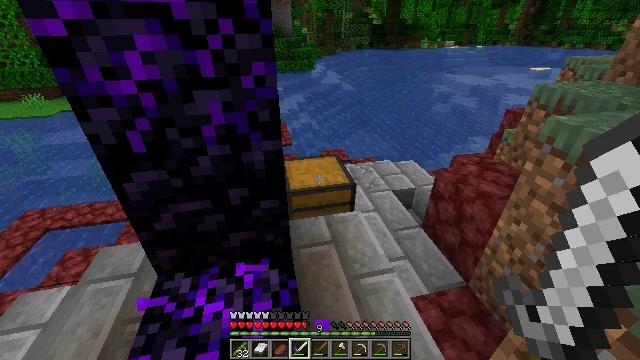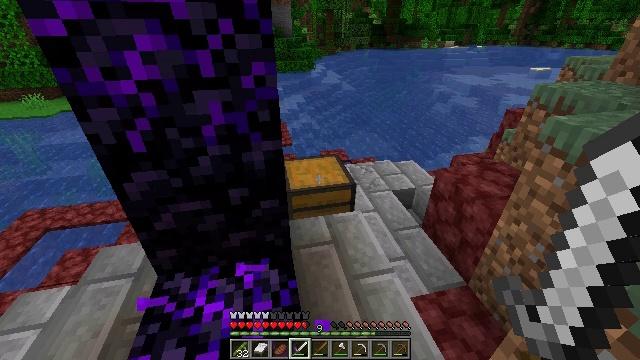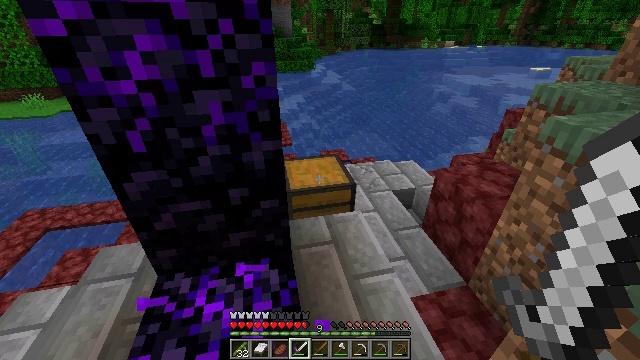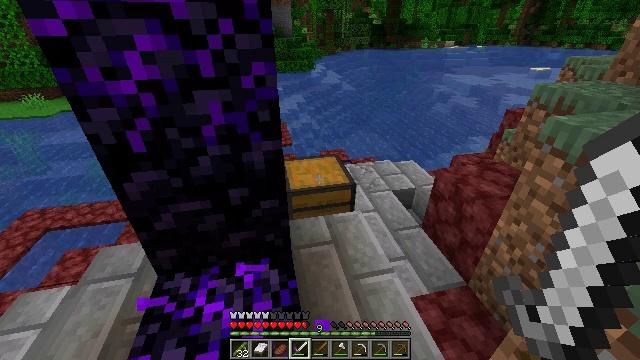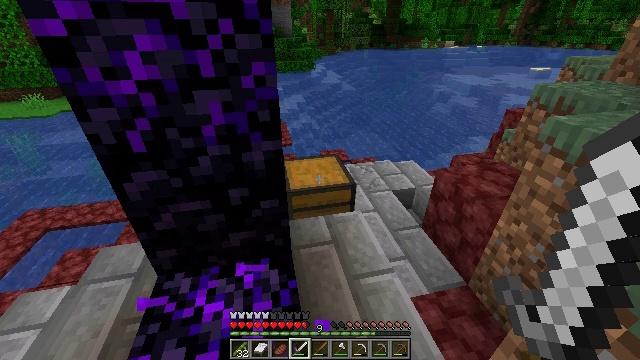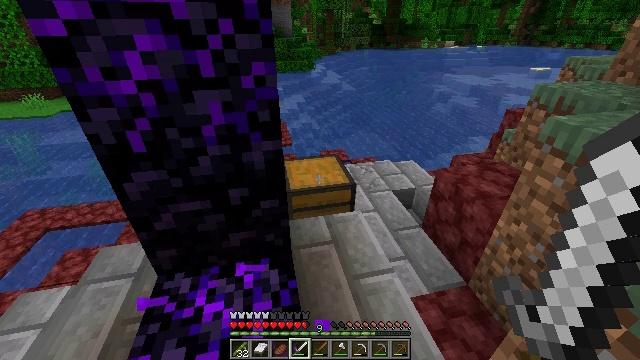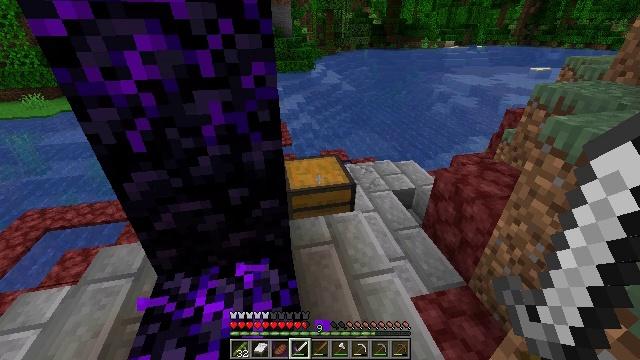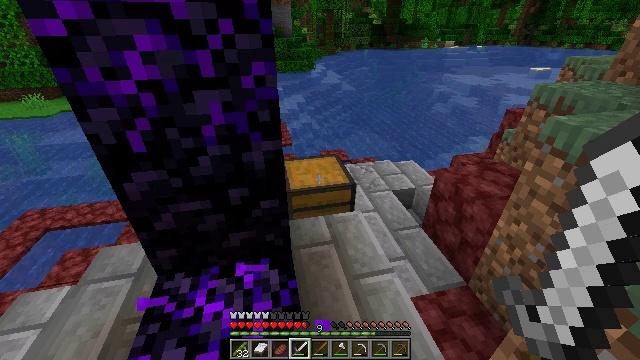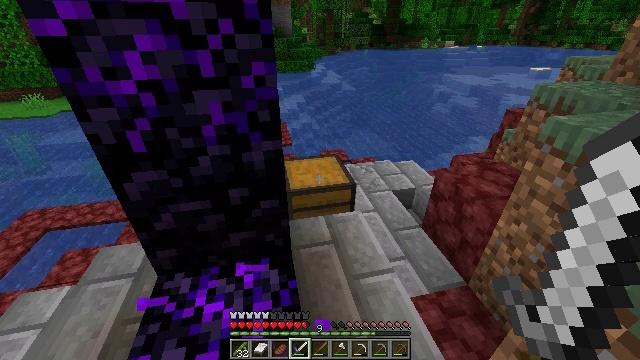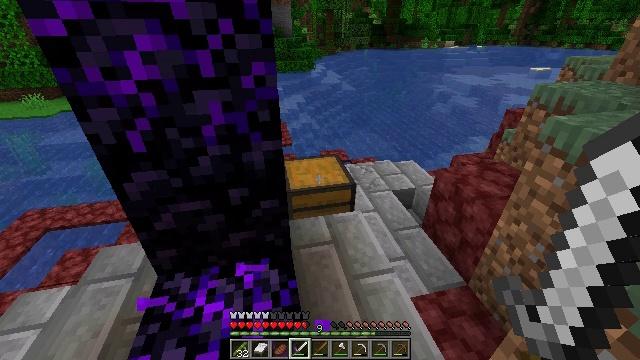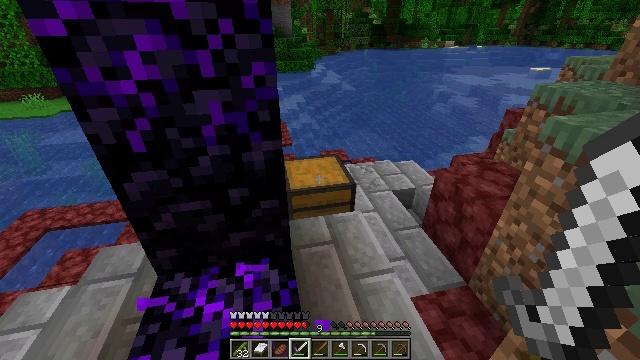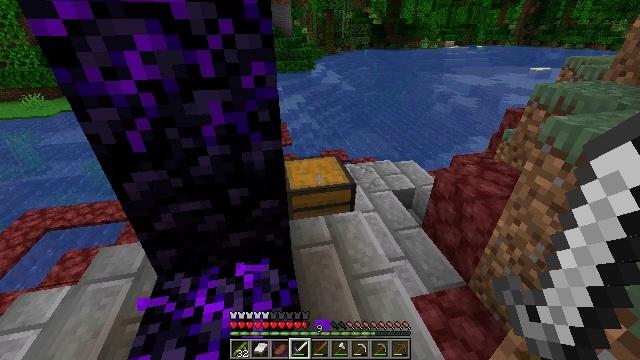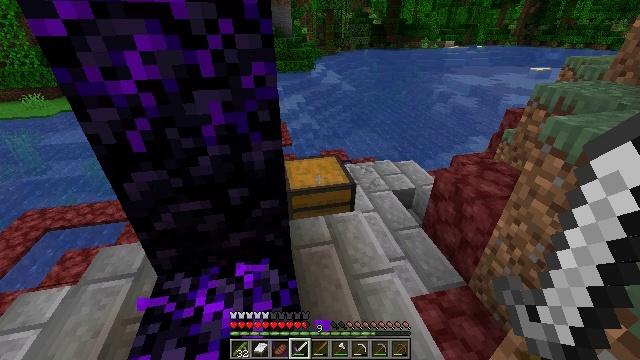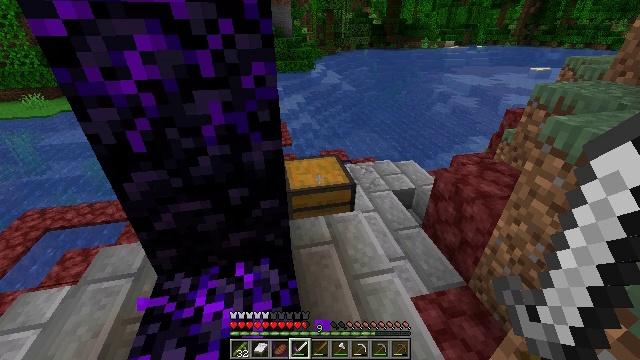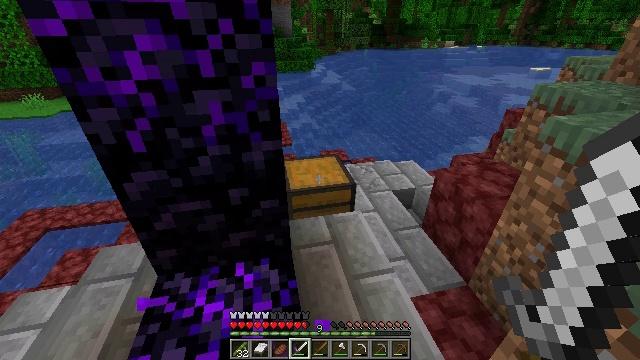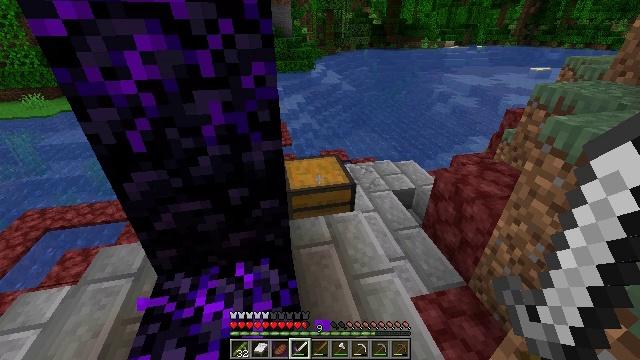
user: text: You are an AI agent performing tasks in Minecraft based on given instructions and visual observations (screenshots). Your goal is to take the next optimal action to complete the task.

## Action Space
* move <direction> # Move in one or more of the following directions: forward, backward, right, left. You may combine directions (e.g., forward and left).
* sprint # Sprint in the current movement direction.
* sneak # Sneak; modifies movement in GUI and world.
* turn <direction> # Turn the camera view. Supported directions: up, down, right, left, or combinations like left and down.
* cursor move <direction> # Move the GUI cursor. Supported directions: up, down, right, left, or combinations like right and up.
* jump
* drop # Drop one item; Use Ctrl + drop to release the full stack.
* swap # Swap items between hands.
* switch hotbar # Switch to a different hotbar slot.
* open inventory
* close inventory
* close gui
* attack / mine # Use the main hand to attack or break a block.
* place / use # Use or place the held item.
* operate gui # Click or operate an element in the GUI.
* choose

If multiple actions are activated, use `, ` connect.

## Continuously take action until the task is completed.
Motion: motion action
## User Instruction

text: Dig up the grass block for dirt.
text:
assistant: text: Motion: no_op
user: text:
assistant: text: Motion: no_op
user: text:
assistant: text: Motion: no_op
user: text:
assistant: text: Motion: no_op
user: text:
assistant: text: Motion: no_op
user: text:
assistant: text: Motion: no_op
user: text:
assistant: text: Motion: no_op
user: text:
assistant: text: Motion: no_op
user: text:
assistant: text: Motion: no_op
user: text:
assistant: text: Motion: no_op
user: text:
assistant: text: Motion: no_op
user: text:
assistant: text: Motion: no_op
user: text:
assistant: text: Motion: no_op
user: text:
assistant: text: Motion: no_op
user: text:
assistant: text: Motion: no_op
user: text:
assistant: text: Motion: no_op
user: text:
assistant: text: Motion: no_op
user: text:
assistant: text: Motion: no_op
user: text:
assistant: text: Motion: no_op
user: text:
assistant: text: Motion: no_op
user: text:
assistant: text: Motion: no_op
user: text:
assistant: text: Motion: no_op
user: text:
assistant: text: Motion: no_op
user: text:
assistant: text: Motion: no_op
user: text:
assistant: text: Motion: no_op
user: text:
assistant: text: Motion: no_op
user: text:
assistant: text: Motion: no_op
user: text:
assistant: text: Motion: no_op
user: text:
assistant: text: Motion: no_op
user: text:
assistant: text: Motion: no_op